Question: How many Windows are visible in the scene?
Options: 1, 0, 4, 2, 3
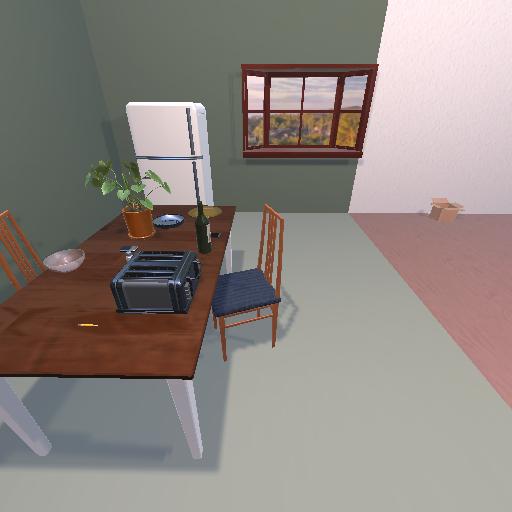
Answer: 1